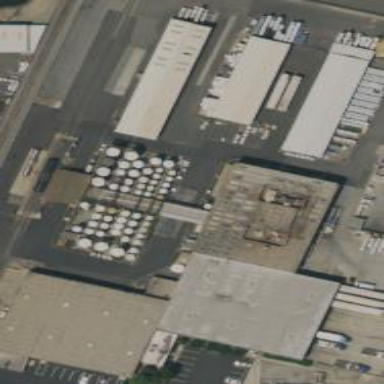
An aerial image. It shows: Industrial building.